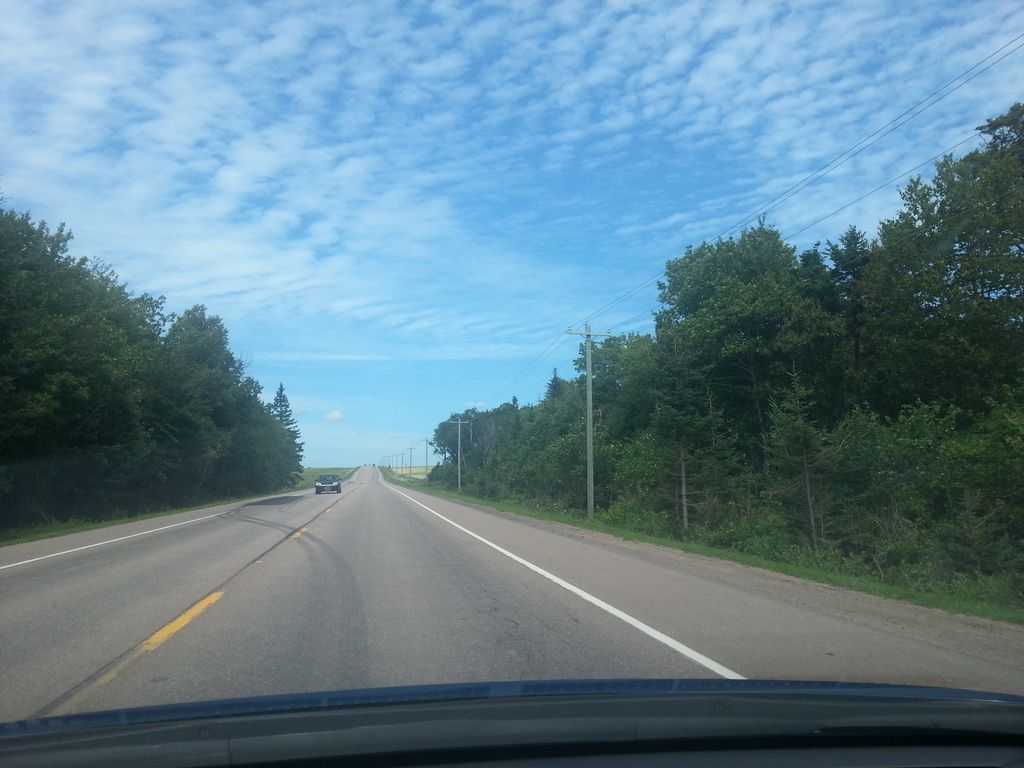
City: charlottetown